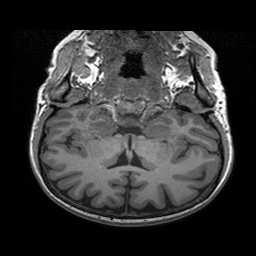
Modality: T1w
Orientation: sagittal
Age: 25
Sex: female
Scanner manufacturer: siemens
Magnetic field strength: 3 T
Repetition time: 1.9 s
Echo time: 0.00226 s